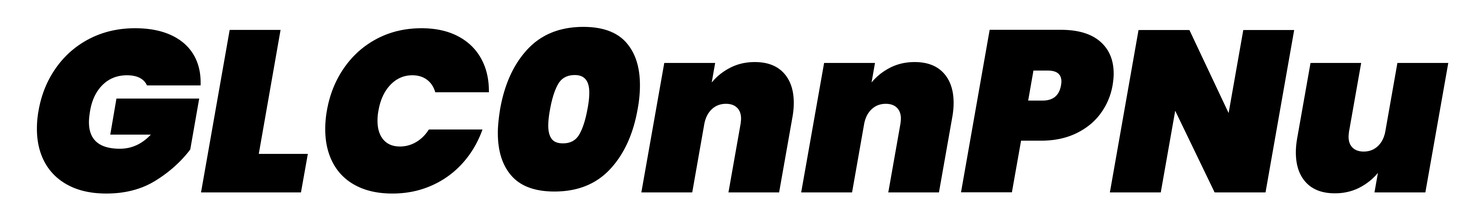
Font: Poppins-BlackItalic